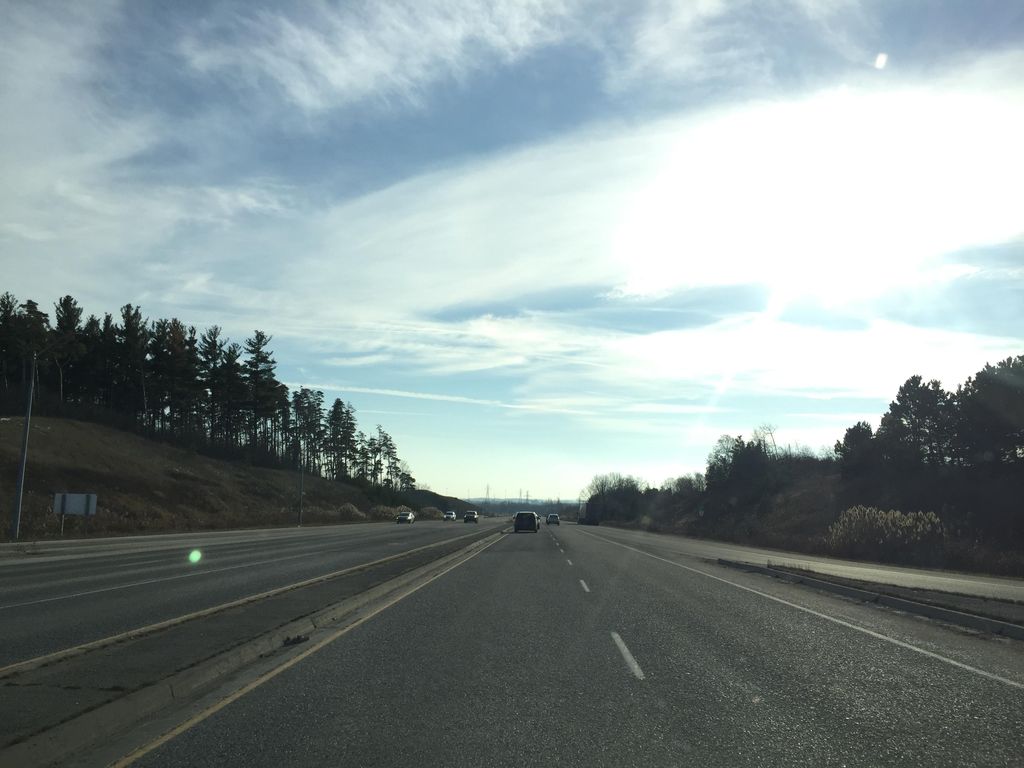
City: kitchener-waterloo